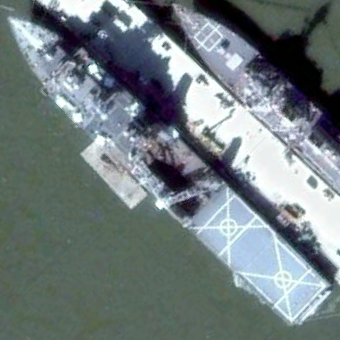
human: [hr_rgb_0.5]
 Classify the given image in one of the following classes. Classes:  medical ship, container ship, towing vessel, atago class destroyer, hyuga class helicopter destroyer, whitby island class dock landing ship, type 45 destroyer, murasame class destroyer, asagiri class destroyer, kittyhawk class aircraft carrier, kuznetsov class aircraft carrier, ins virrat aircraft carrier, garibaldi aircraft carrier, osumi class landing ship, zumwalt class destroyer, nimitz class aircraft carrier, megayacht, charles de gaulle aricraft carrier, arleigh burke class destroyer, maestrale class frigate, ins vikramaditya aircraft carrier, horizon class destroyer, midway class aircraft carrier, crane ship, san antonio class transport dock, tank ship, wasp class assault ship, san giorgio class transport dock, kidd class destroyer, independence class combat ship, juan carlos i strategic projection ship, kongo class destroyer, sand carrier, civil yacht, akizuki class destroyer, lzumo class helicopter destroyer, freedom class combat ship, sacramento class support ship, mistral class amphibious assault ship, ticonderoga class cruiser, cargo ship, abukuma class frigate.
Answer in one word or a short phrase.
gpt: Whitby Island class dock landing ship